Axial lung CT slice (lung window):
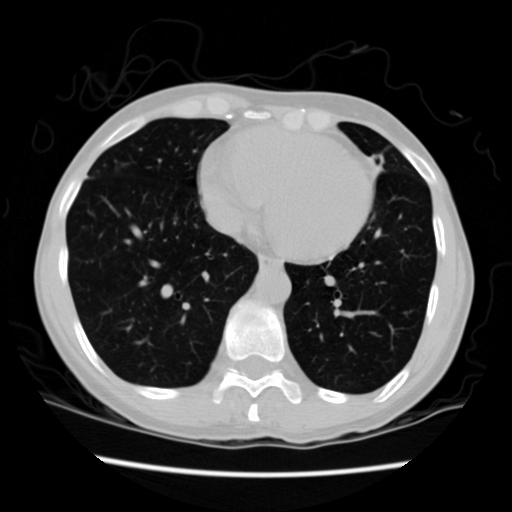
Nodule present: no